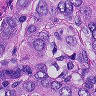
Metastatic tissue present: yes